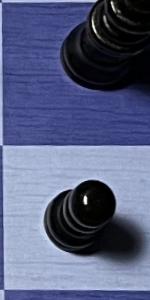
Label: Pawn_Black